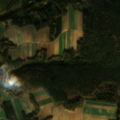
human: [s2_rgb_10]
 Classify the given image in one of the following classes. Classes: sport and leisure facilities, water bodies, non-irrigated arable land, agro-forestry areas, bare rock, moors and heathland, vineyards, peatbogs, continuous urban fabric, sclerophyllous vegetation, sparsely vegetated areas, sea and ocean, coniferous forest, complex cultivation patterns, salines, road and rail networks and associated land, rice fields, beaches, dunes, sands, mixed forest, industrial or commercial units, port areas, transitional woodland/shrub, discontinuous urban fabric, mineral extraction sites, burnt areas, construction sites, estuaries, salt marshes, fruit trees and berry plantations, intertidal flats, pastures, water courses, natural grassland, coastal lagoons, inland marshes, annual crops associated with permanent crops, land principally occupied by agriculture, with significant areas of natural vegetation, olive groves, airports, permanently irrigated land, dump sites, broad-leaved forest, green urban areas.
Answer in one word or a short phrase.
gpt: non-irrigated arable land, complex cultivation patterns, coniferous forest, mixed forest